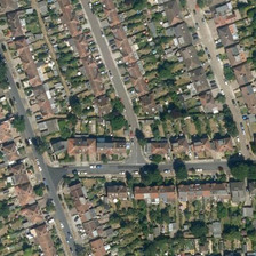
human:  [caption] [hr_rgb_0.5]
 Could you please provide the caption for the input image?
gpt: There are two crossroads in the middle of a red residential area

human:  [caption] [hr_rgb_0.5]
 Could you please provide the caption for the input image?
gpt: There are two intersections in the center of a red residential area

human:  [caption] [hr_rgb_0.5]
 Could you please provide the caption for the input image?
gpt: There are two intersections in the middle of a red residential area

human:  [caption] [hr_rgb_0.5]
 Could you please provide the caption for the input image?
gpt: There are two intersections in the center of the red residential area

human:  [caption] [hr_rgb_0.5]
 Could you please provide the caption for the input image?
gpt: A red residential area with two intersections.